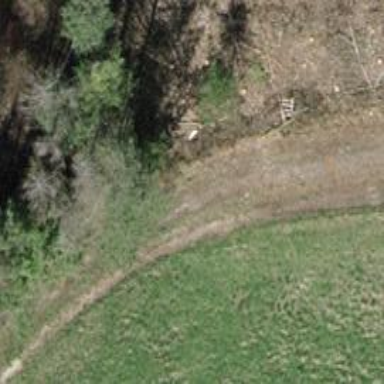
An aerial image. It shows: Path covered with grass.